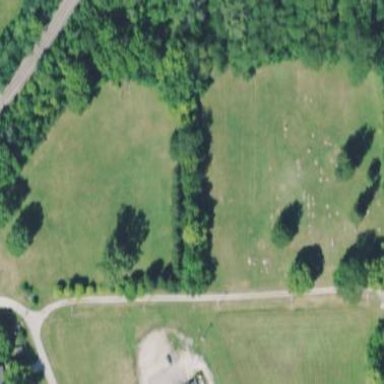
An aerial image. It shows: Grave yard.